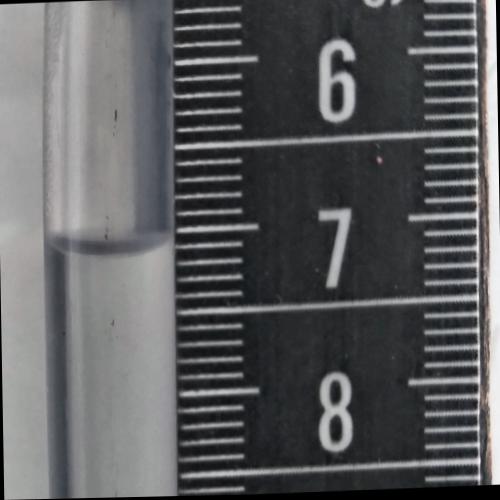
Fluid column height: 7.1 cm